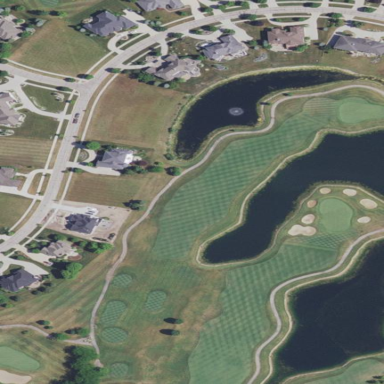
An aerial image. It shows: Water hazard on golf course.